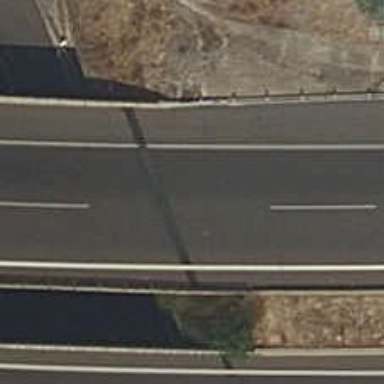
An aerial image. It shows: Motorway.